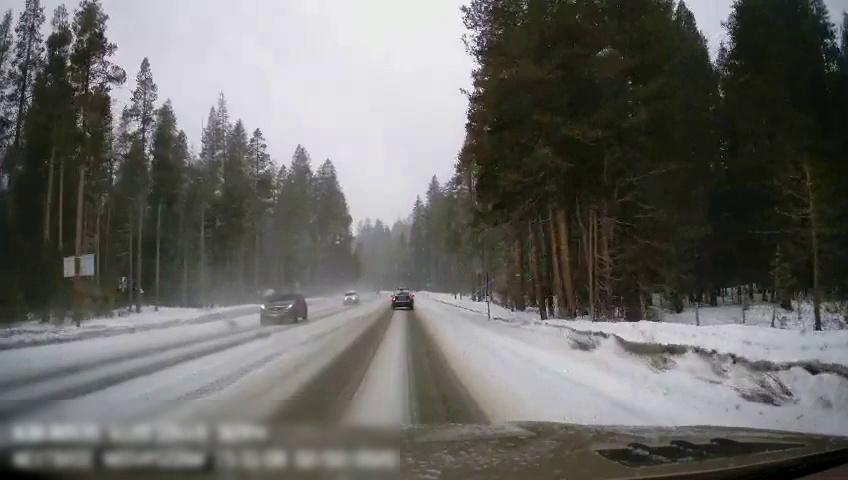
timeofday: Day
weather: Snowy
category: Drivable Space
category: Vehicles | SUV
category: Vehicles | Car
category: Vehicles | SUV